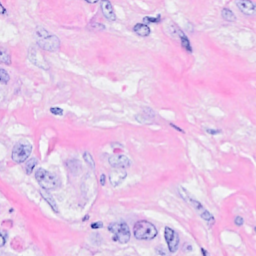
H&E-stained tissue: Breast